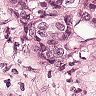
Metastatic tissue present: yes